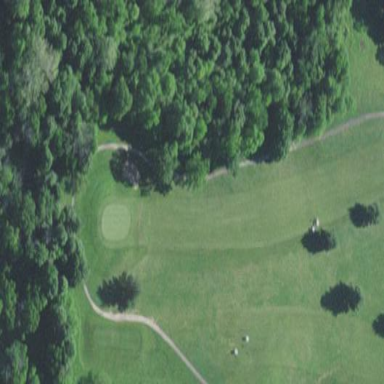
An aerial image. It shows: Golf fairway in the image.